Aerial crown-view tile of a tropical tree (Barro Colorado Island, Panama), acquired 20241014:
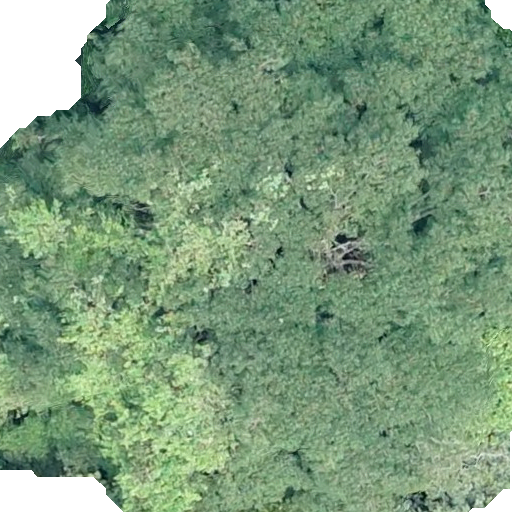
Species: Hura crepitans
GBIF accepted scientific name: Hura crepitans
Crown area: 501.412 m²